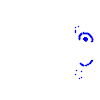
Particle: pion